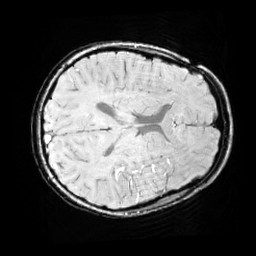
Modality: SWI
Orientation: axial
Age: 9
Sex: male
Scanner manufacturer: siemens
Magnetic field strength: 3 T
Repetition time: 0.027 s
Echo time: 0.02 s